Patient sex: M
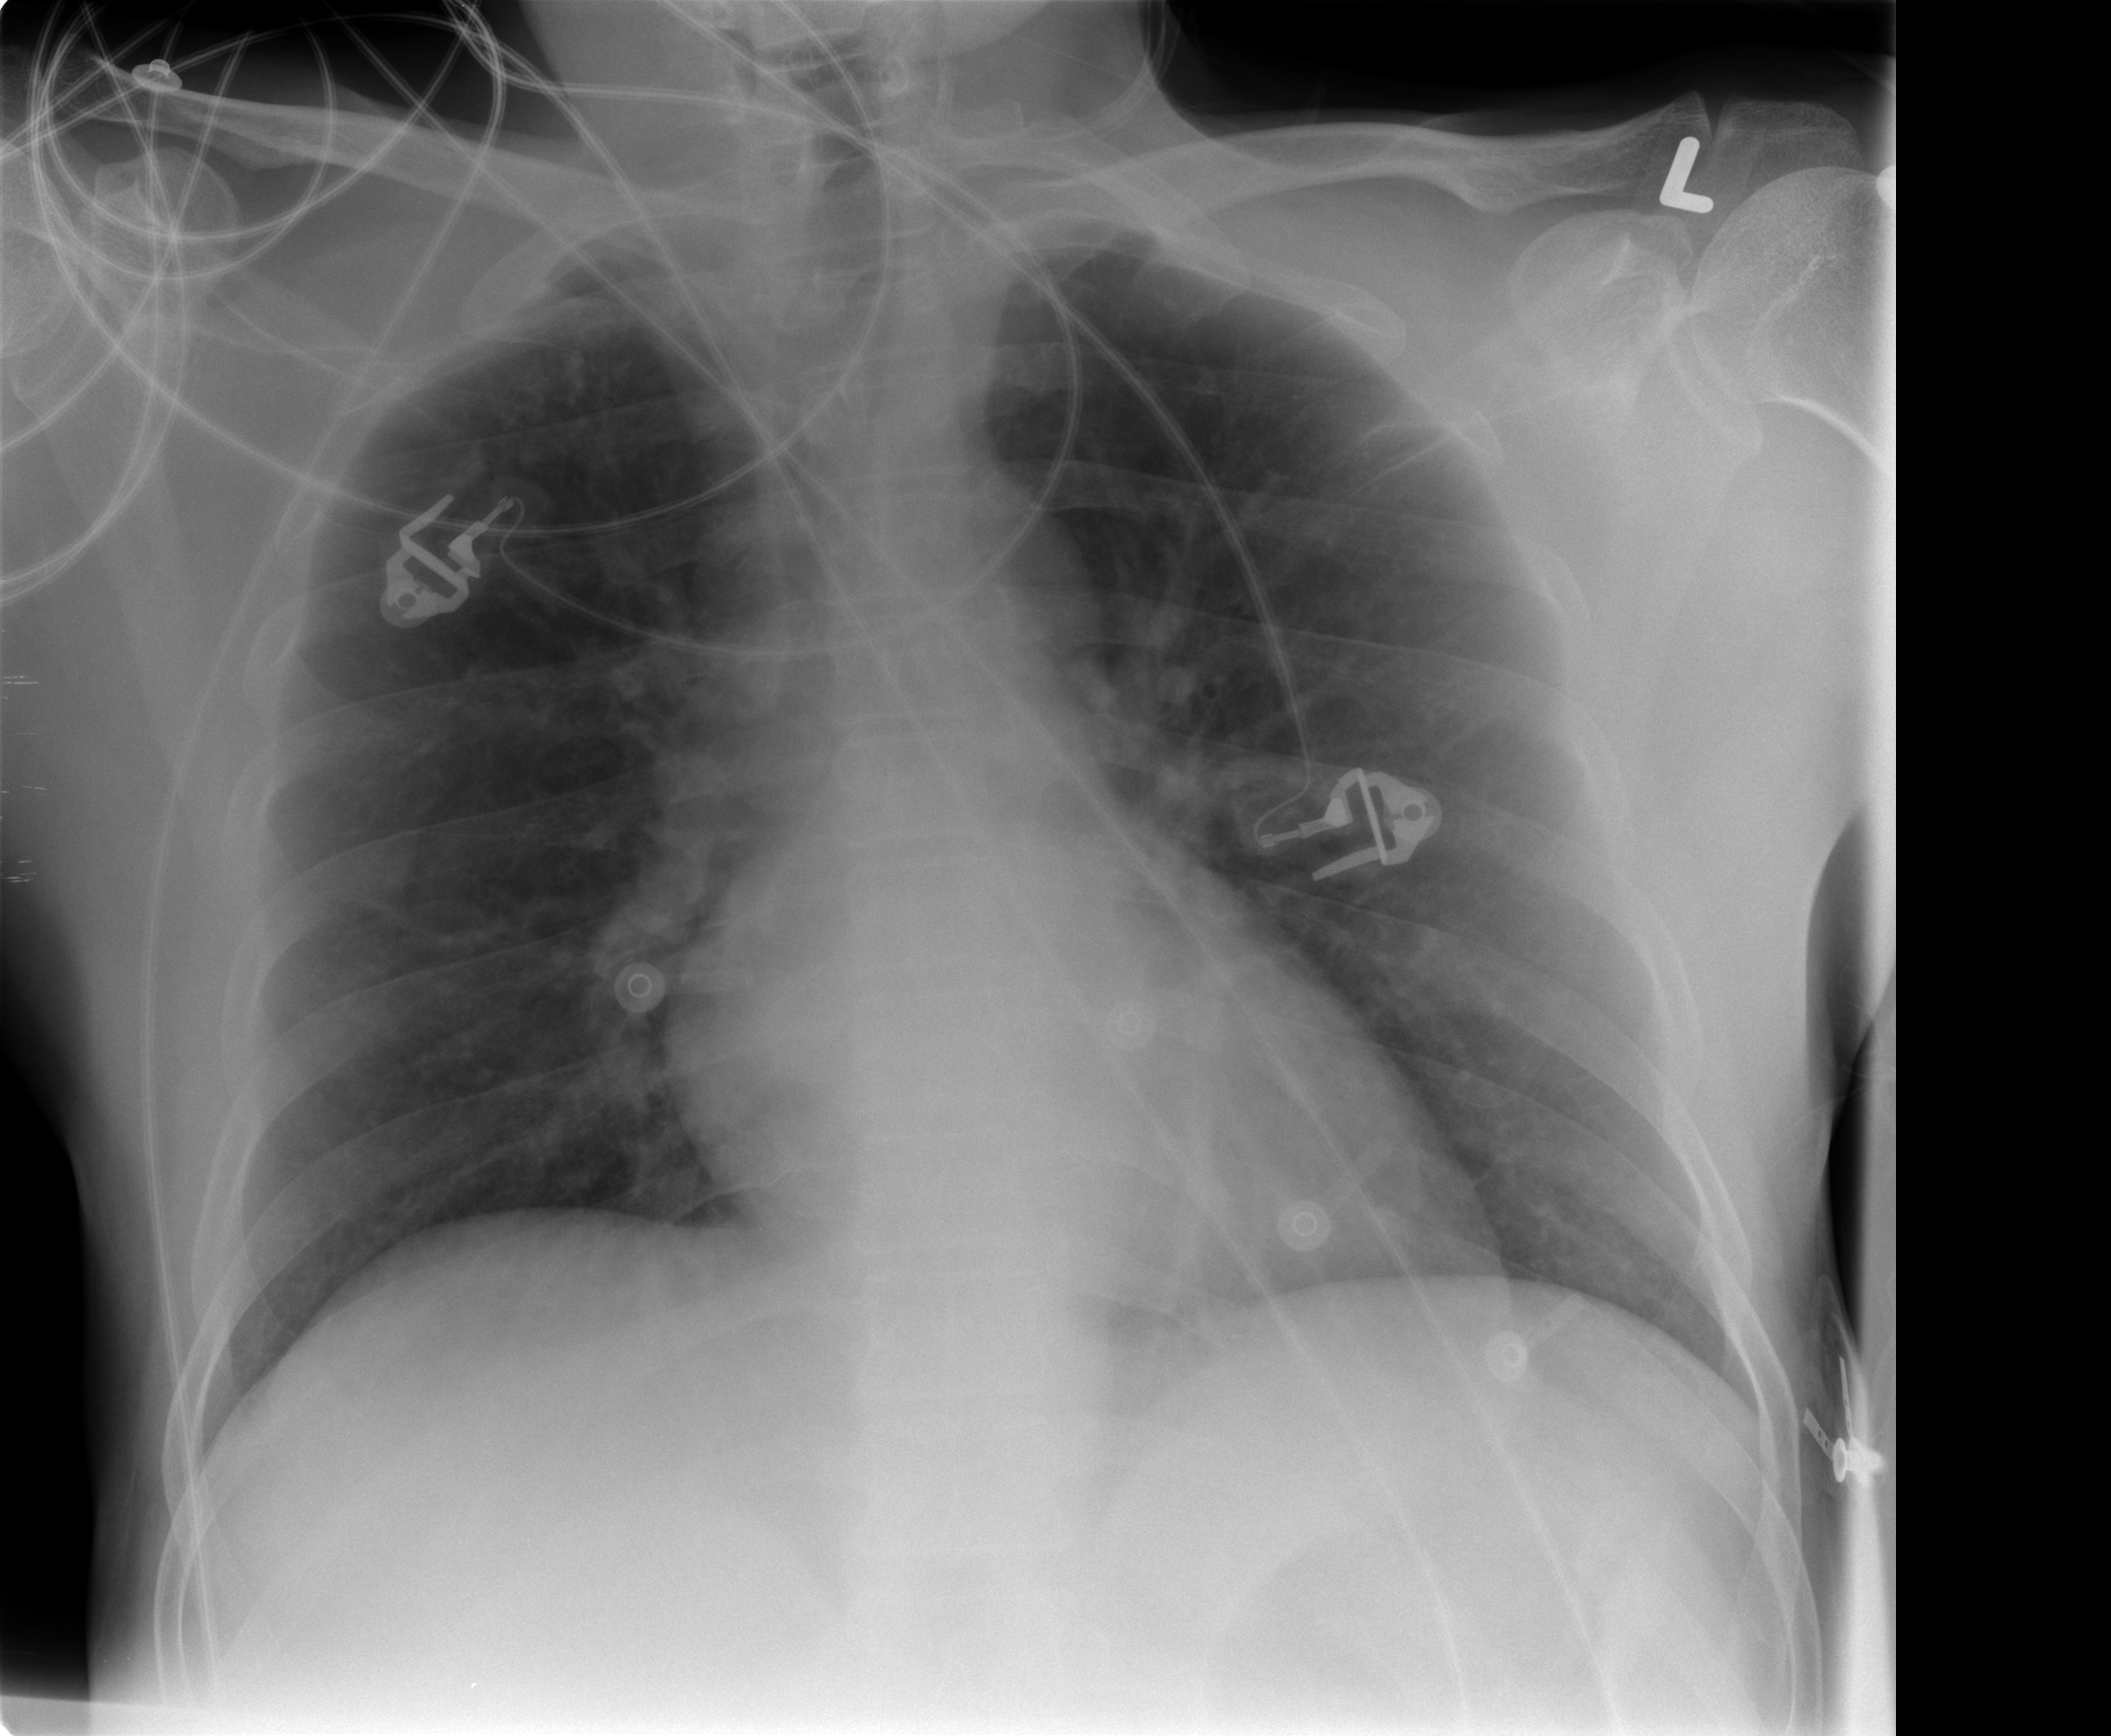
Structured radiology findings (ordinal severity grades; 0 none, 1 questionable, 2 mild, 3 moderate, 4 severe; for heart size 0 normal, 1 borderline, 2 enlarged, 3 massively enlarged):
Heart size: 0
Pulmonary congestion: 0
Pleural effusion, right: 0
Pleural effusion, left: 0
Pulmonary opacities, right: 0
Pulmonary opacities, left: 0
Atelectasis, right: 1
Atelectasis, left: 1